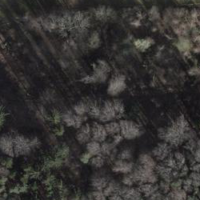
EUNIS habitat code: 43
Species observed at this site:
Lonicera acuminata